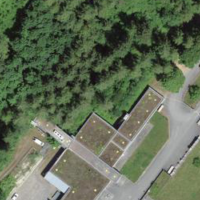
EUNIS habitat code: 55
Species observed at this site:
Galanthus nivalis
Vespa crabro